Question: I am working on improving/polishing my primefaces ConfirmDialog but I cant seem to put some nice image on it or improve some of its looks. Also I cant seem to find some documentation on how to use its attributes, I have downloaded the primefaces user manual, but it seem to be missing some things.
Here is my code.
'''
<p:confirmDialog header="Confirm" severity="alert" closeOnEscape="true" widgetVar="confirmationDialog" showEffect="fold" >
<f:facet name="message">
<h:outputText value="Are you sure all details
are correct and proceed in creating the Account?" />
</f:facet>
<p:commandButton value="Yes" actionListener="#{marketingPersonController.create}"
oncomplete="confirmationDialog.hide()" icon="ui-icon-check"
update="propertyPanel accountPanel marketingPersonPanel">
<f:ajax rendered="propertyPanel accountPanel marketingPersonPanel"/>
</p:commandButton>
<p:commandButton value="No" onclick="confirmationDialog.hide()" type="button"
icon="ui-icon-close"/>
</p:confirmDialog>
'''
Here is a screenshot

I cant seem to remove the small ! icon there, if I put severity none, it still shows up a wierd "^" image. I want to completely change the icon and somehow modify some of its look.
Also, I tried having this css. Still its not working.
'''
.ui-dialog-content p span {
background-image: url('path to image here')
no-repeat !important;
}
'''
Am I doing something wrong? And if you have a complete primefaces documentation, that would also help. Thanks
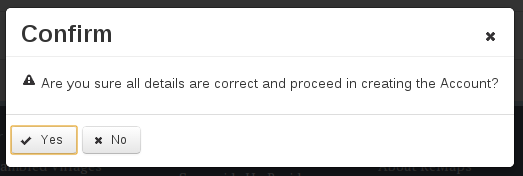
Answer: You have 2 possibilities :
You can directly replace the icon overriding the Primefaces CSS like this :
'''
.ui-icon.ui-confirm-dialog-severity {
background-position: 0 0 !important;
background-image: url('PATH TO IMAGE HERE') !important;
}
'''
or you could do it like this : Inside the component which trigger the dialog :
'''
<p:confirm header="HEADER" message="MESSAGE" icon="ui-icon-alert" />
'''
Example Here : <URL>
'''
.ui-icon.ui-confirm-dialog-severity.ui-icon-alert {
background-position: 0 0 !important;
background-image: url('PATH TO IMAGE HERE') !important;
}
'''